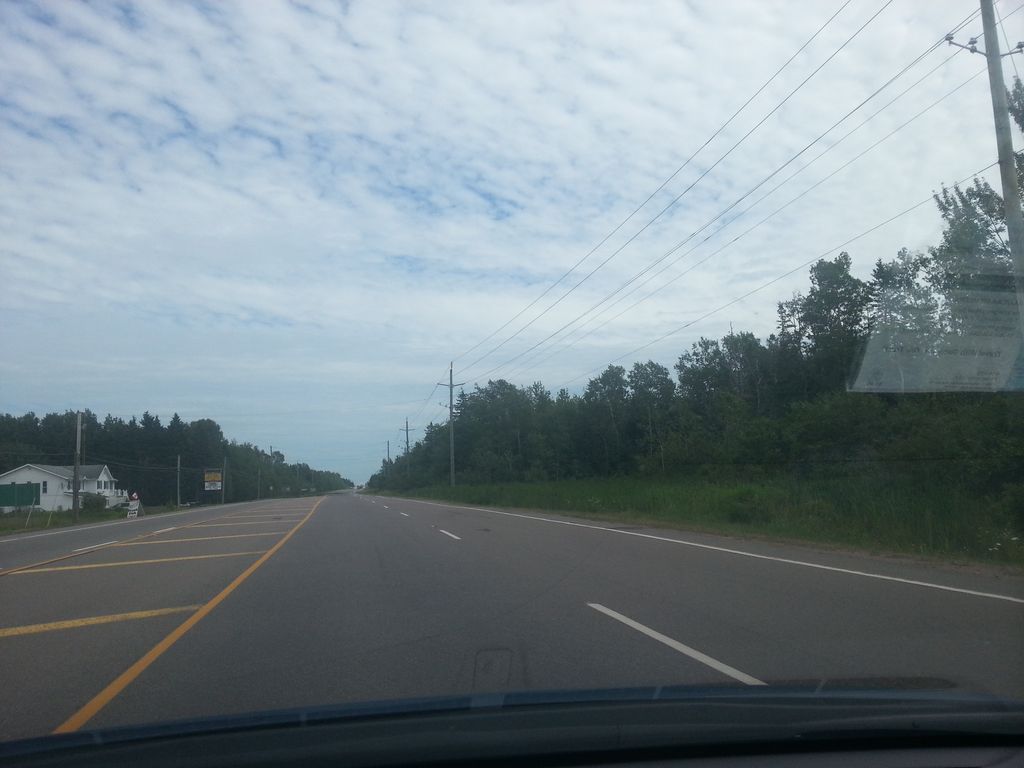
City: charlottetown